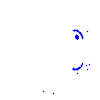
Particle: kaon